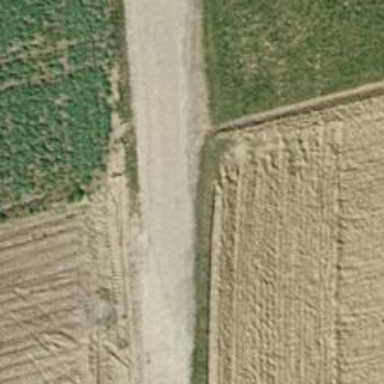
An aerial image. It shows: Track with pebblestone surface.